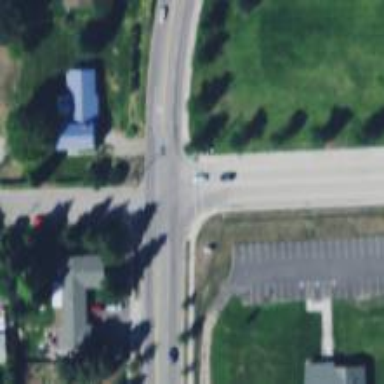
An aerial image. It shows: Unmarked road crossing.